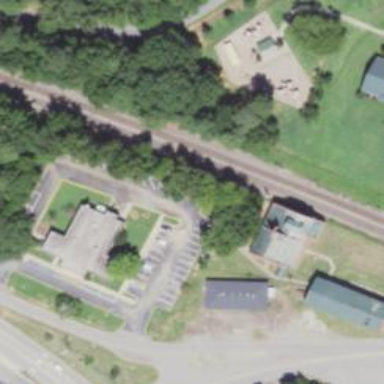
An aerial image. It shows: Railway siding for service.